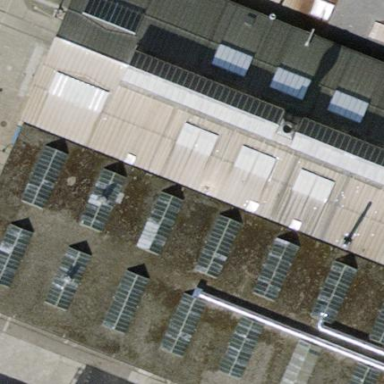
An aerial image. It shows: Industrial building.